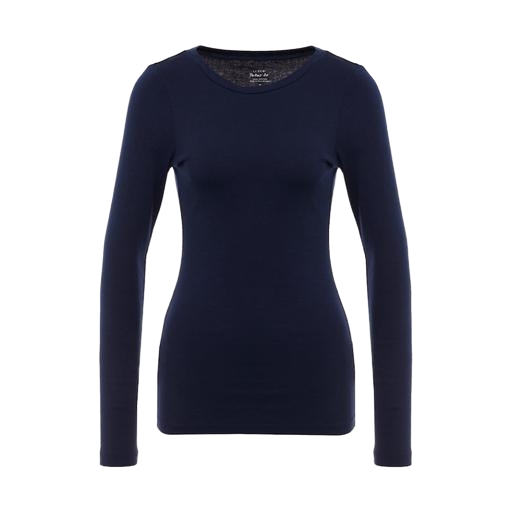
blue still long-sleeved top, long-sleeve t-shirt only macy, blue iconic women's long-sleeved t-shirt, white background